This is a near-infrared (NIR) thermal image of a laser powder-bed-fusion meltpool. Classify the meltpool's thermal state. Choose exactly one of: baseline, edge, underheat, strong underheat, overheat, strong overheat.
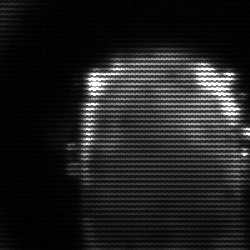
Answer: baseline